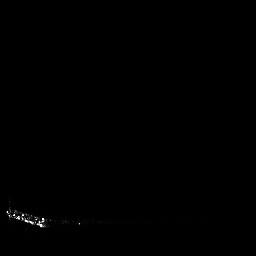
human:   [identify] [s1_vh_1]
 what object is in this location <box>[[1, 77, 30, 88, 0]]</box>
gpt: <ref>1 large ship at the bottom left</ref>